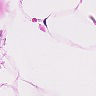
Metastatic tissue present: no